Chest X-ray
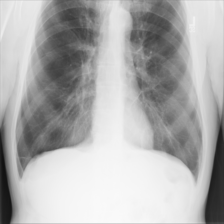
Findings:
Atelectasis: negative
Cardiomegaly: negative
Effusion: negative
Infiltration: negative
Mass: negative
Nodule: negative
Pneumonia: negative
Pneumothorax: positive
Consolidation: negative
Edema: negative
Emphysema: negative
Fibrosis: negative
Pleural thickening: negative
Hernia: negative